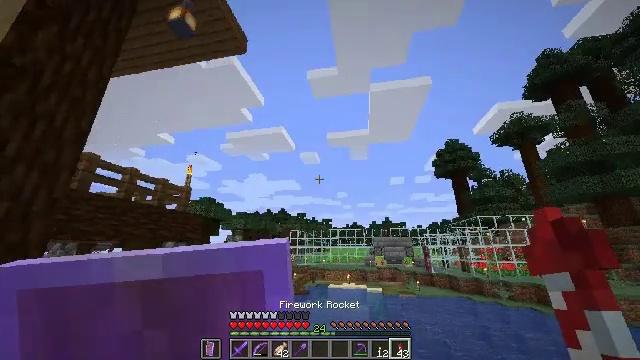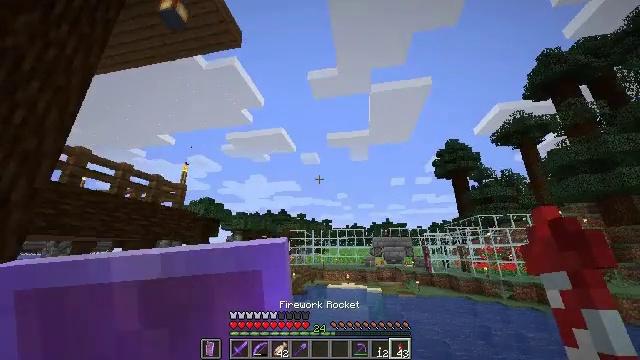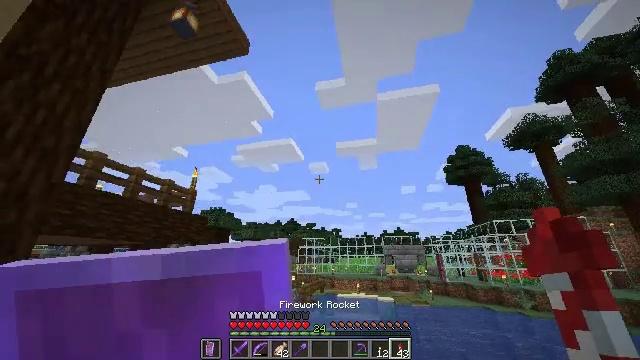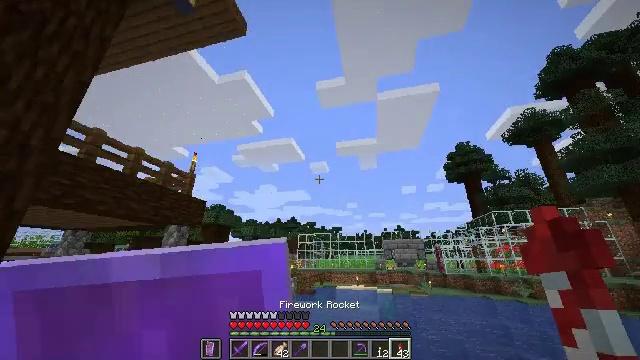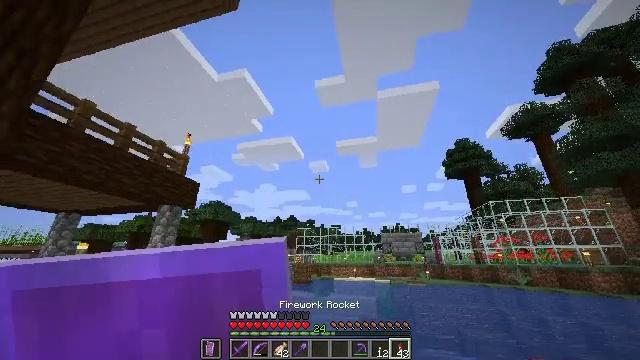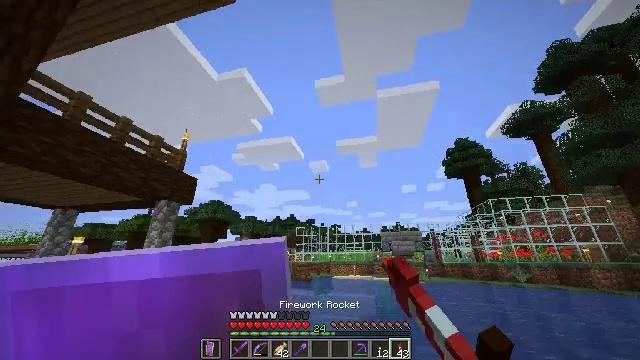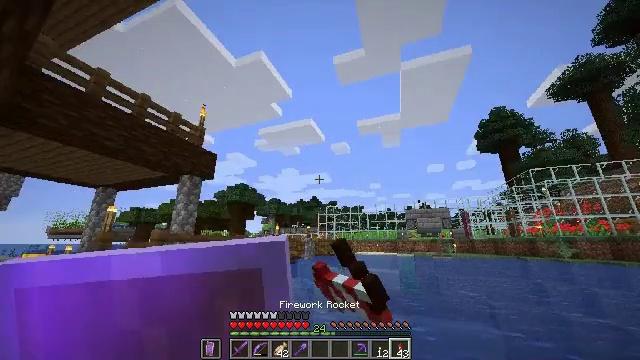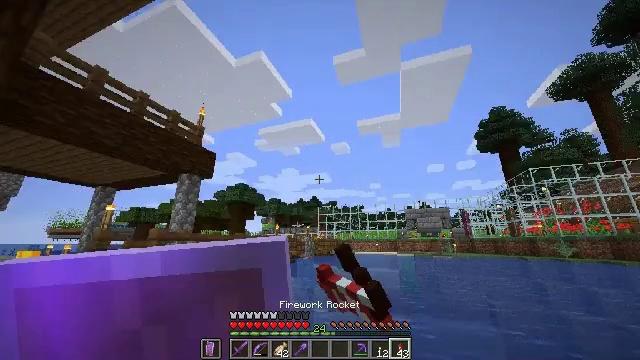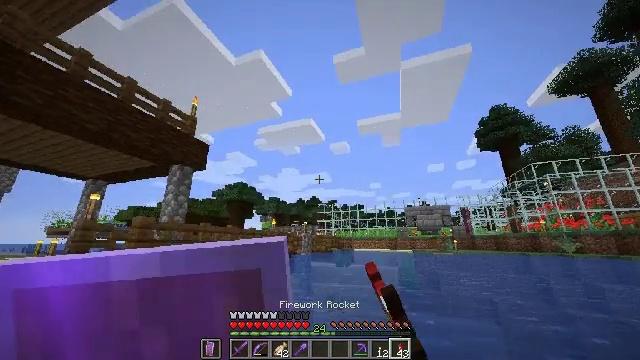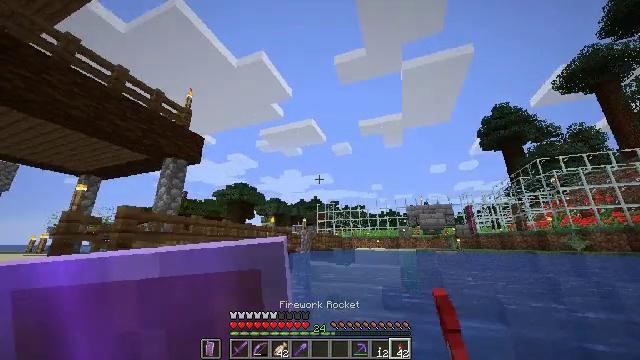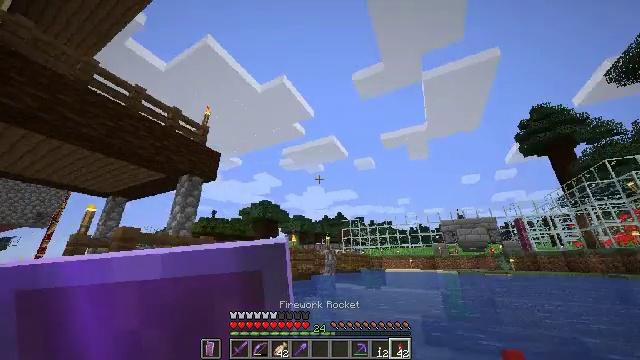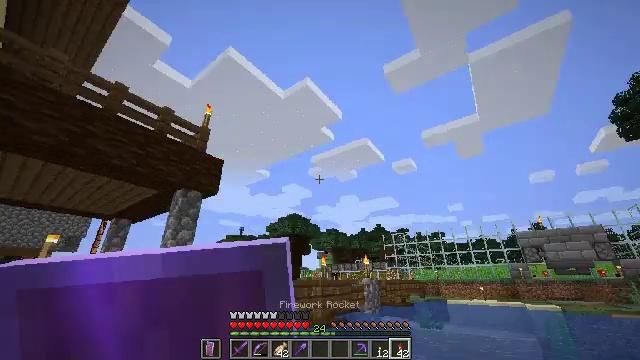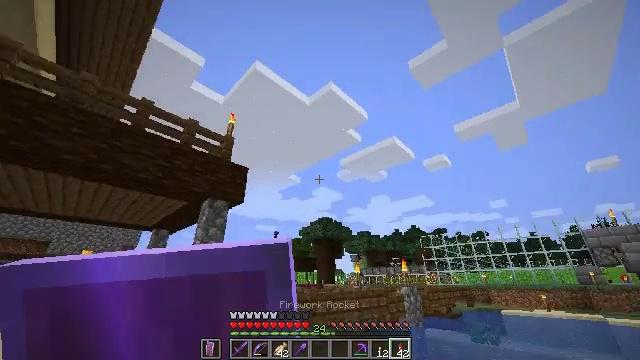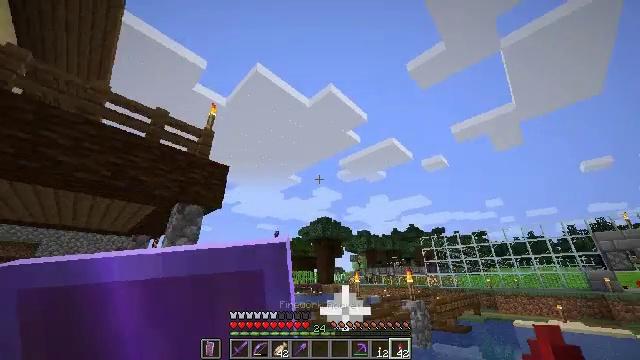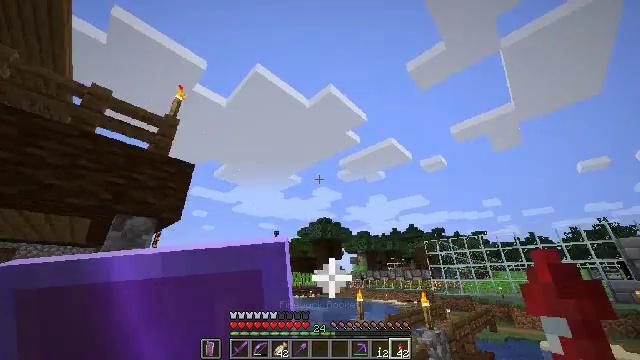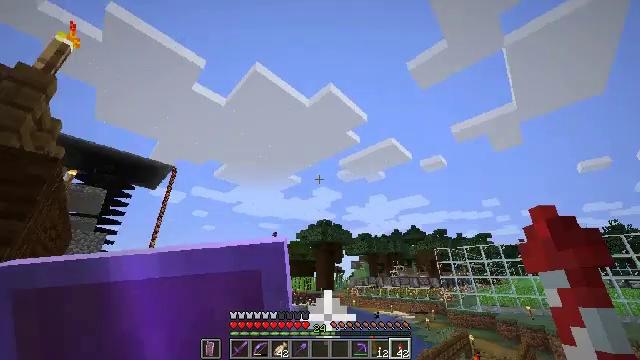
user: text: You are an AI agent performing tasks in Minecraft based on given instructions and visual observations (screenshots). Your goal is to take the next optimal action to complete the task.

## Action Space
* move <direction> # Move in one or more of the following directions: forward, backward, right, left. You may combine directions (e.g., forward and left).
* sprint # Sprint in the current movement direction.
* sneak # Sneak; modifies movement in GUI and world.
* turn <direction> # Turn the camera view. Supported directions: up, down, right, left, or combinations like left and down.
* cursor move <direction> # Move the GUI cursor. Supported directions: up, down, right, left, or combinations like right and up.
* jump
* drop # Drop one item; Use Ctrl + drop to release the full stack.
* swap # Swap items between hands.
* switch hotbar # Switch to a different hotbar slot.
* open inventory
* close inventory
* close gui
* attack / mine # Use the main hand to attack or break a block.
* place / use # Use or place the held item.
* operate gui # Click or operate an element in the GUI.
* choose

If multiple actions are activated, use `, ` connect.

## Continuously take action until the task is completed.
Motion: motion action
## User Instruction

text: Put netherrack into a furnace to craft nether brick.
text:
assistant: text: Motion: move forward, sprint, jump
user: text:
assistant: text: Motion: move forward, sprint, turn left and up, jump
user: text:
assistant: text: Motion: move forward, sprint, jump
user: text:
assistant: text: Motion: move forward, sprint, use / place, jump
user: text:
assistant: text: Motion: move forward, sprint, use / place, jump
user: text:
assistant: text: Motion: move forward, sprint, turn left and down, use / place, jump
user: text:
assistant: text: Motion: move forward, sprint, use / place, jump
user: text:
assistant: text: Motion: move forward, sprint, jump
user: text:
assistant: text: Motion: move forward, sprint, jump
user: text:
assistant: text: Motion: move forward, sprint, turn left and up, jump
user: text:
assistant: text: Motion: move forward, sprint, turn left and up, jump
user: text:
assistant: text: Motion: move forward, sprint, turn left, jump
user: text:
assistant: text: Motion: move forward, sprint, jump
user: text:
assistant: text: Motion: move forward, sprint, jump
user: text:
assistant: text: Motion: move forward, sprint, jump
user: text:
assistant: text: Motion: move forward, sprint
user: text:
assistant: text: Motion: move forward, sprint
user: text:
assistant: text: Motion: move forward, sprint, turn left and down
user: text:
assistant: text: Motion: move forward, sprint, turn left and down
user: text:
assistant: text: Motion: move forward, sprint, turn left and down
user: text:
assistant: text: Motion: move forward, sprint, turn left
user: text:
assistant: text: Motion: move forward, sprint
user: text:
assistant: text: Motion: move forward, sprint
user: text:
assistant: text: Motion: move forward, sprint
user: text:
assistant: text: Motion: move forward, sprint
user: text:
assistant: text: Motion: move forward, sprint
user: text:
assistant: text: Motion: move forward, sprint
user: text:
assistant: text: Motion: move forward, sprint
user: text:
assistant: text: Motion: move forward, sprint
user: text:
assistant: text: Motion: move forward, sprint